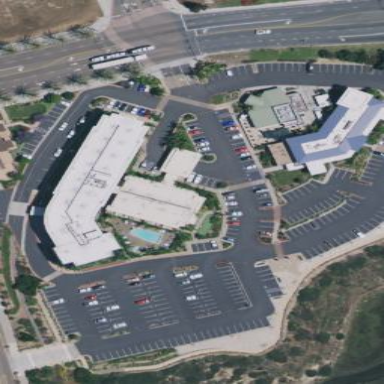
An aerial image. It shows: Hotel building.